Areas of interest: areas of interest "Business office"
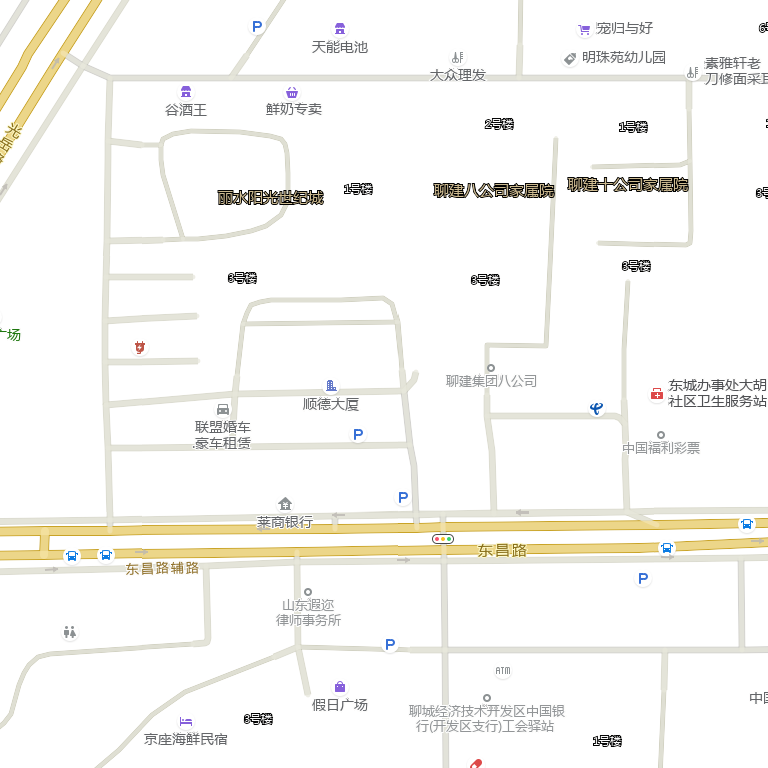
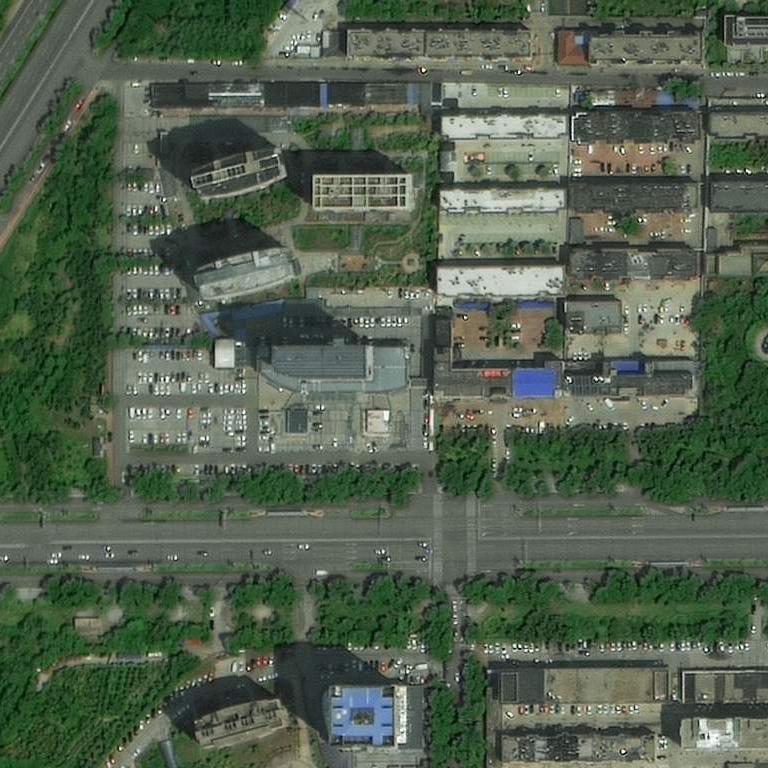